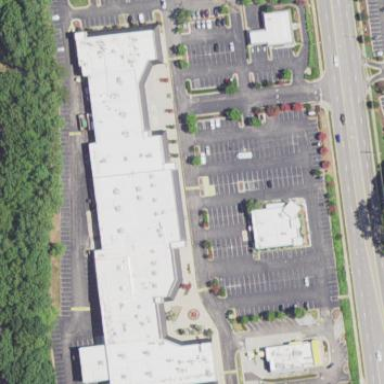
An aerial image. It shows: Retail area.